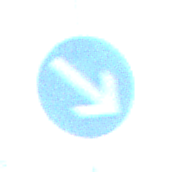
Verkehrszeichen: VorgeschriebeneVorbeifahrtRechts
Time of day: MorningAfternoon
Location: Outdoor (Nature)
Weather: Clear
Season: NotSpecified
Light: Natural